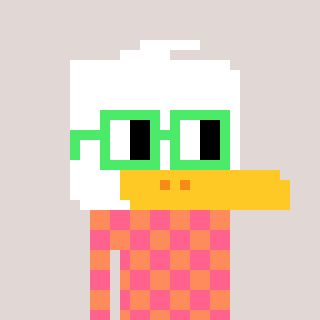
a pixel art character with square light green glasses, a duck-shaped head and a peachy-colored body on a warm background